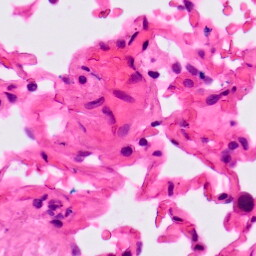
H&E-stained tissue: Lung